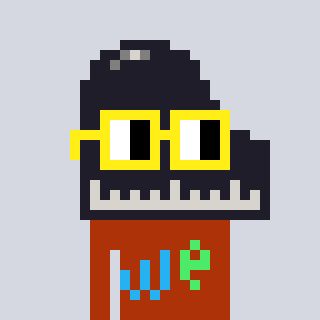
a pixel art character with square yellow glasses, a piano-shaped head and a hotbrown-colored body on a cool background